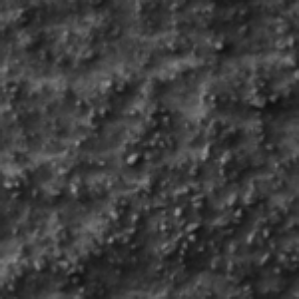
Label: frost